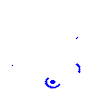
Particle: electron